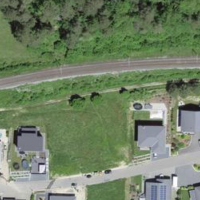
EUNIS habitat code: 24
Species observed at this site:
Fagus sylvatica